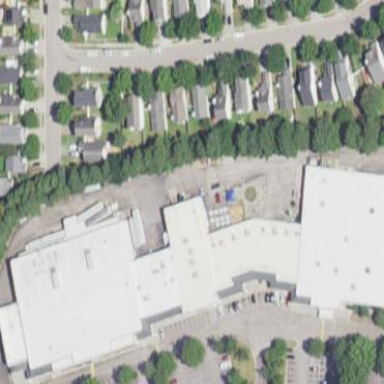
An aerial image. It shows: Commercial building.